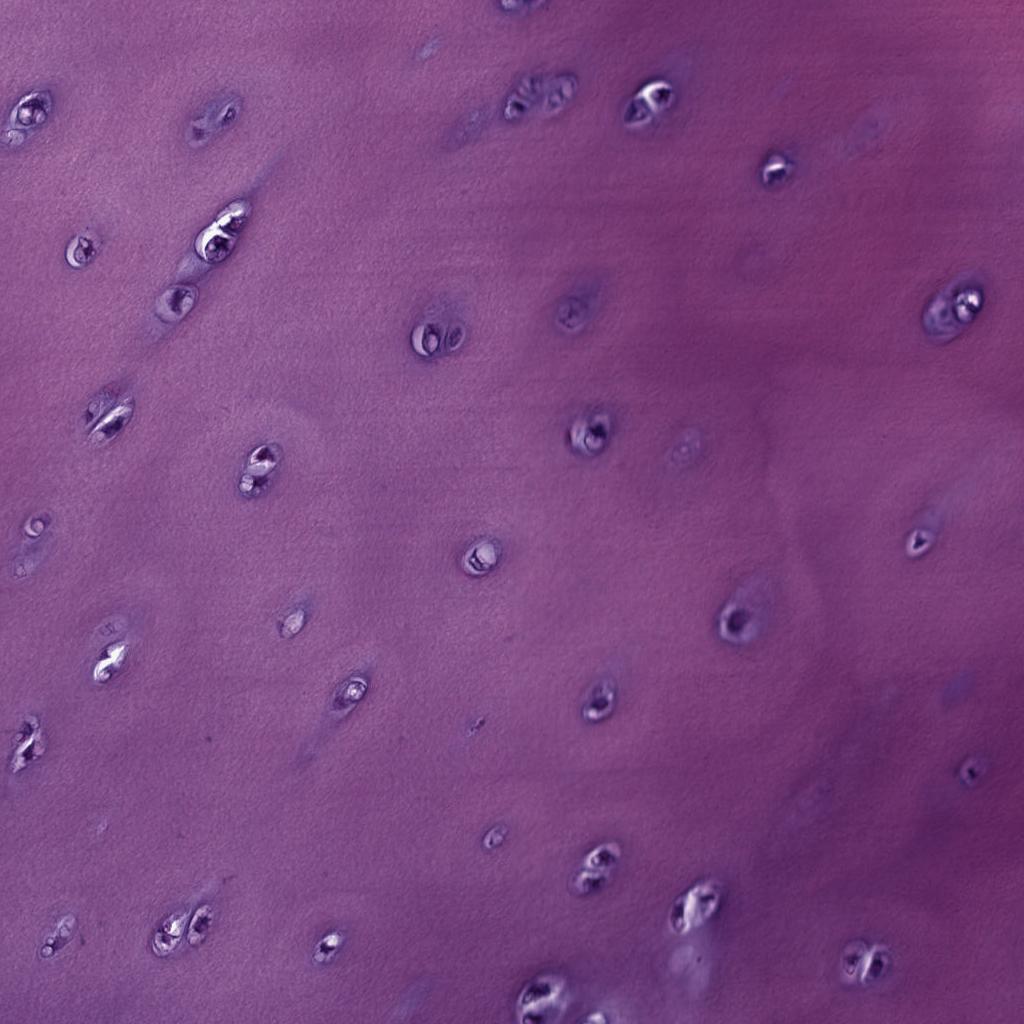
Label: Non-Tumor